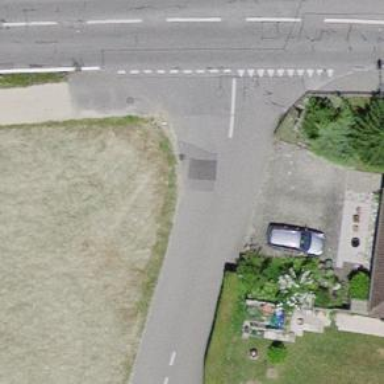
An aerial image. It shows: Residential road with asphalt surface and no sidewalks.